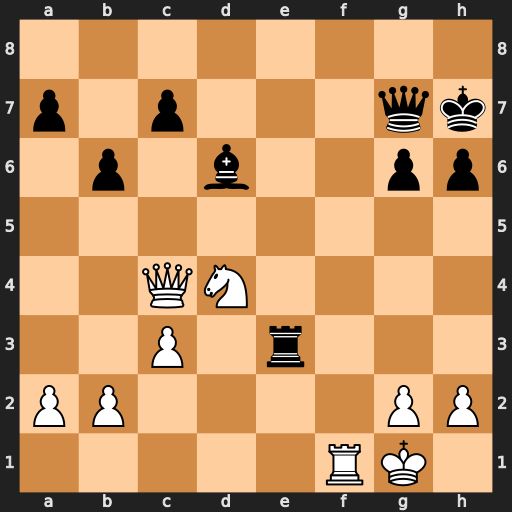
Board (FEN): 8/p1p3qk/1p1b2pp/8/2QN4/2P1r3/PP4PP/5RK1
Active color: w
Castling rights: -
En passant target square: -
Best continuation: Rf7 Re1+ Kf2 Re7 Rxg7+